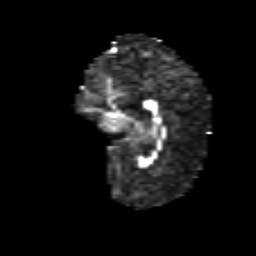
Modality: FA
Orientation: sagittal
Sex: female
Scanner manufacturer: siemens
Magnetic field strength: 3 T
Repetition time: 5 s
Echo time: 0.071 s